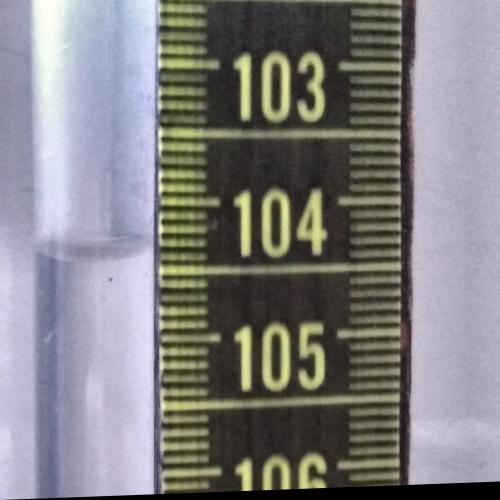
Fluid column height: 104.4 cm